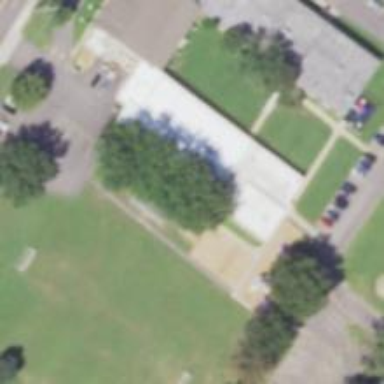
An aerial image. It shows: School.